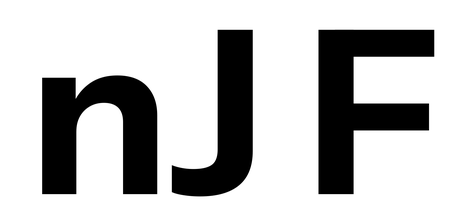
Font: InstrumentSans_Bold